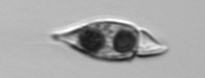
Label: Amphidinium